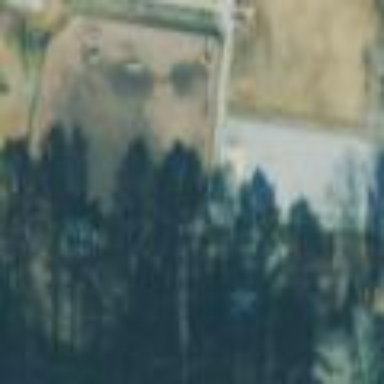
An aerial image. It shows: Dog park enclosed by chain-link fence.